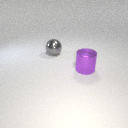
large purple metal cylinder in front of large gray metal sphere